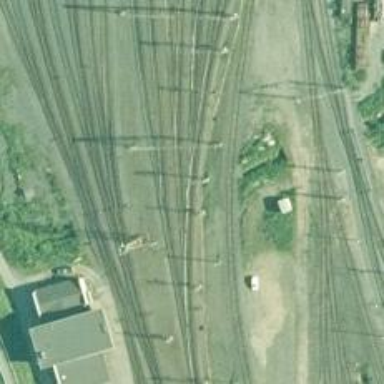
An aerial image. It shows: Railway yard with electrified contact lines.